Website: apple
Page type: store-pickup
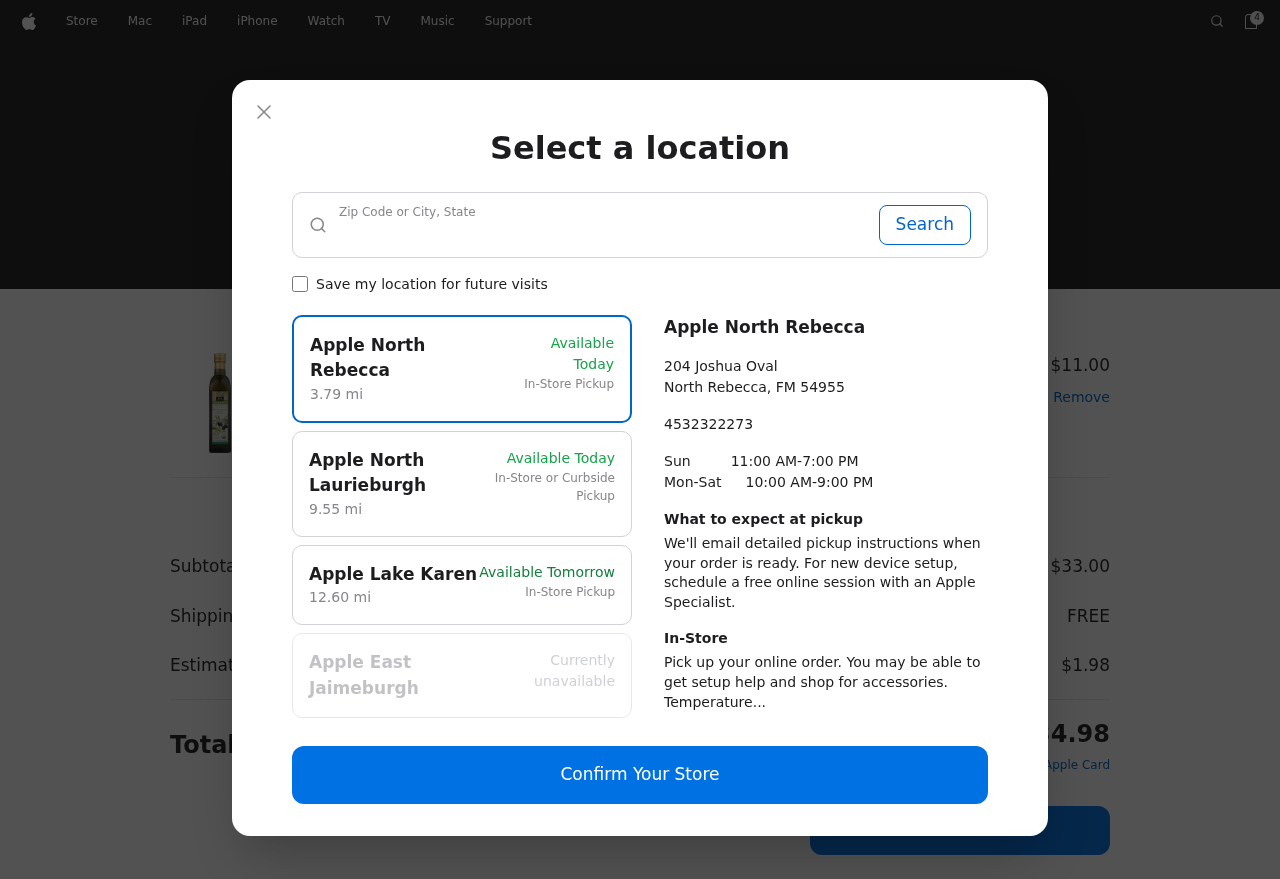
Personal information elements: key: PII_CITY_STATE
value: South Emily, FM
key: PII_LOCATION1_CITY
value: Apple North Rebecca
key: PII_LOCATION1_CITY_STATE_ZIP
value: North Rebecca, FM 54955
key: PII_LOCATION1_STREET
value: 204 Joshua Oval
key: PII_LOCATION2_CITY
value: Apple North Laurieburgh
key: PII_LOCATION3_CITY
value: Apple Lake Karen
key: PII_LOCATION4_CITY
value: Apple East Jaimeburgh
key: PII_PHONE
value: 4532322273
Product elements: key: PRODUCT1_NAME
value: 365 Everyday Value, Organic Extra Virgin Olive Oil, 100% Mediterranean Blend, 16.9 fl oz
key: PRODUCT1_PRICE
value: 11
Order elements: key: ORDER_NUM_ITEMS
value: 4
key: ORDER_TOTAL
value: $34.98
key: ORDER_SUBTOTAL
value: $33.00
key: ORDER_SHIPPING_COST
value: FREE
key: ORDER_TAX
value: $1.98
Search elements: key: SEARCH_CITY_STATE
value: South Emily, FM